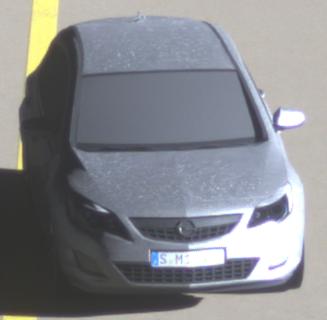
Make: Opel
Model: Astra 1.4 ecoFlex
Detailed model: Astra (J)
Model produced from: 2009/12
Model produced until: 2010/12
Doors: 5
Color: white
Road condition: dry road
Daytime: morning or afternoon
Contrast: high contrast